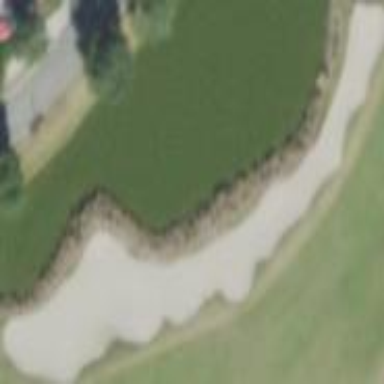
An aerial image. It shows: Sandy area is golf bunker.